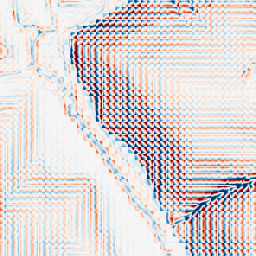
Category: wavelet
Decomposition family: wavelet_dwt
Decomposition parameters: wavelet: haar
level: 3
Upsampling method: bilinear
Upsampling parameters: scale: 4
Upsampling scale: 4